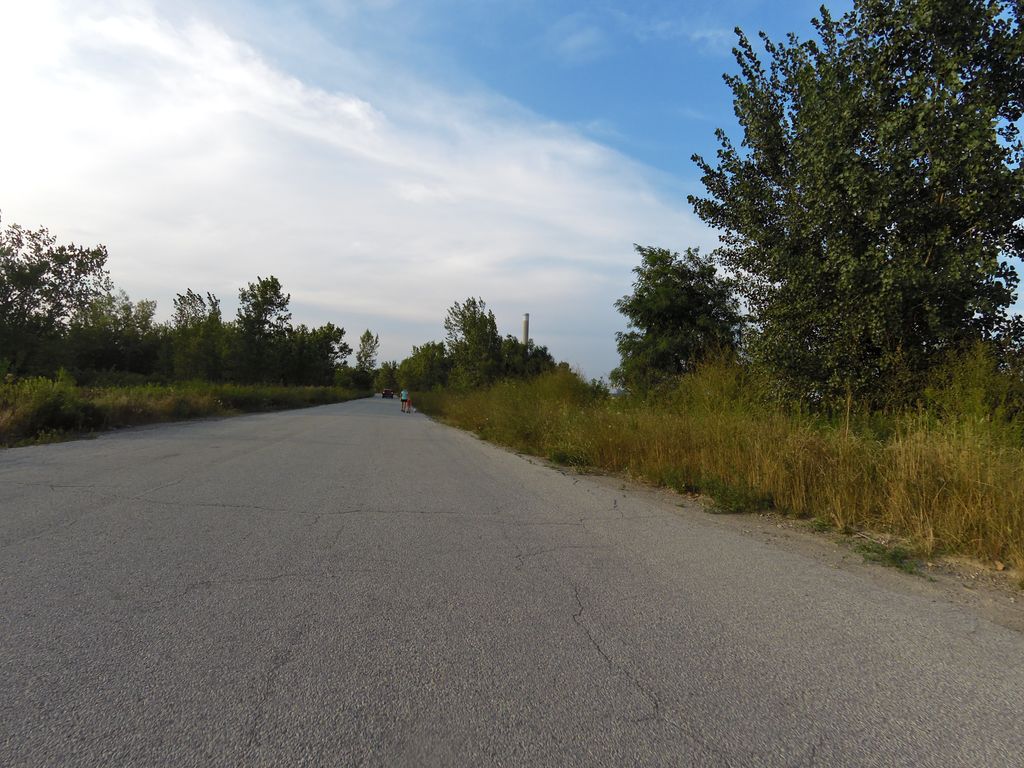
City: toronto